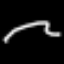
Label: squiggle